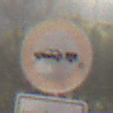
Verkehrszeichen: VerbotPersonenkraftwagenMitAnhaenger
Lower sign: ZeitangabenMitBeschraenkungAufWochentage1
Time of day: SunriseSunset
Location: Outdoor (Nature)
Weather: Clear
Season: NotSpecified
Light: Natural